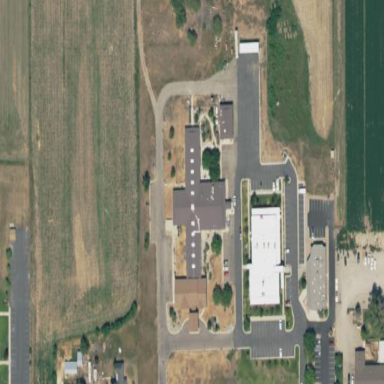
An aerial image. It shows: Nursing home.